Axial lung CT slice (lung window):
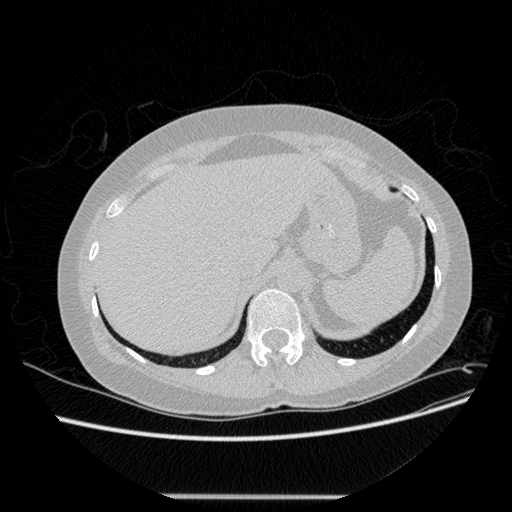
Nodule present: no